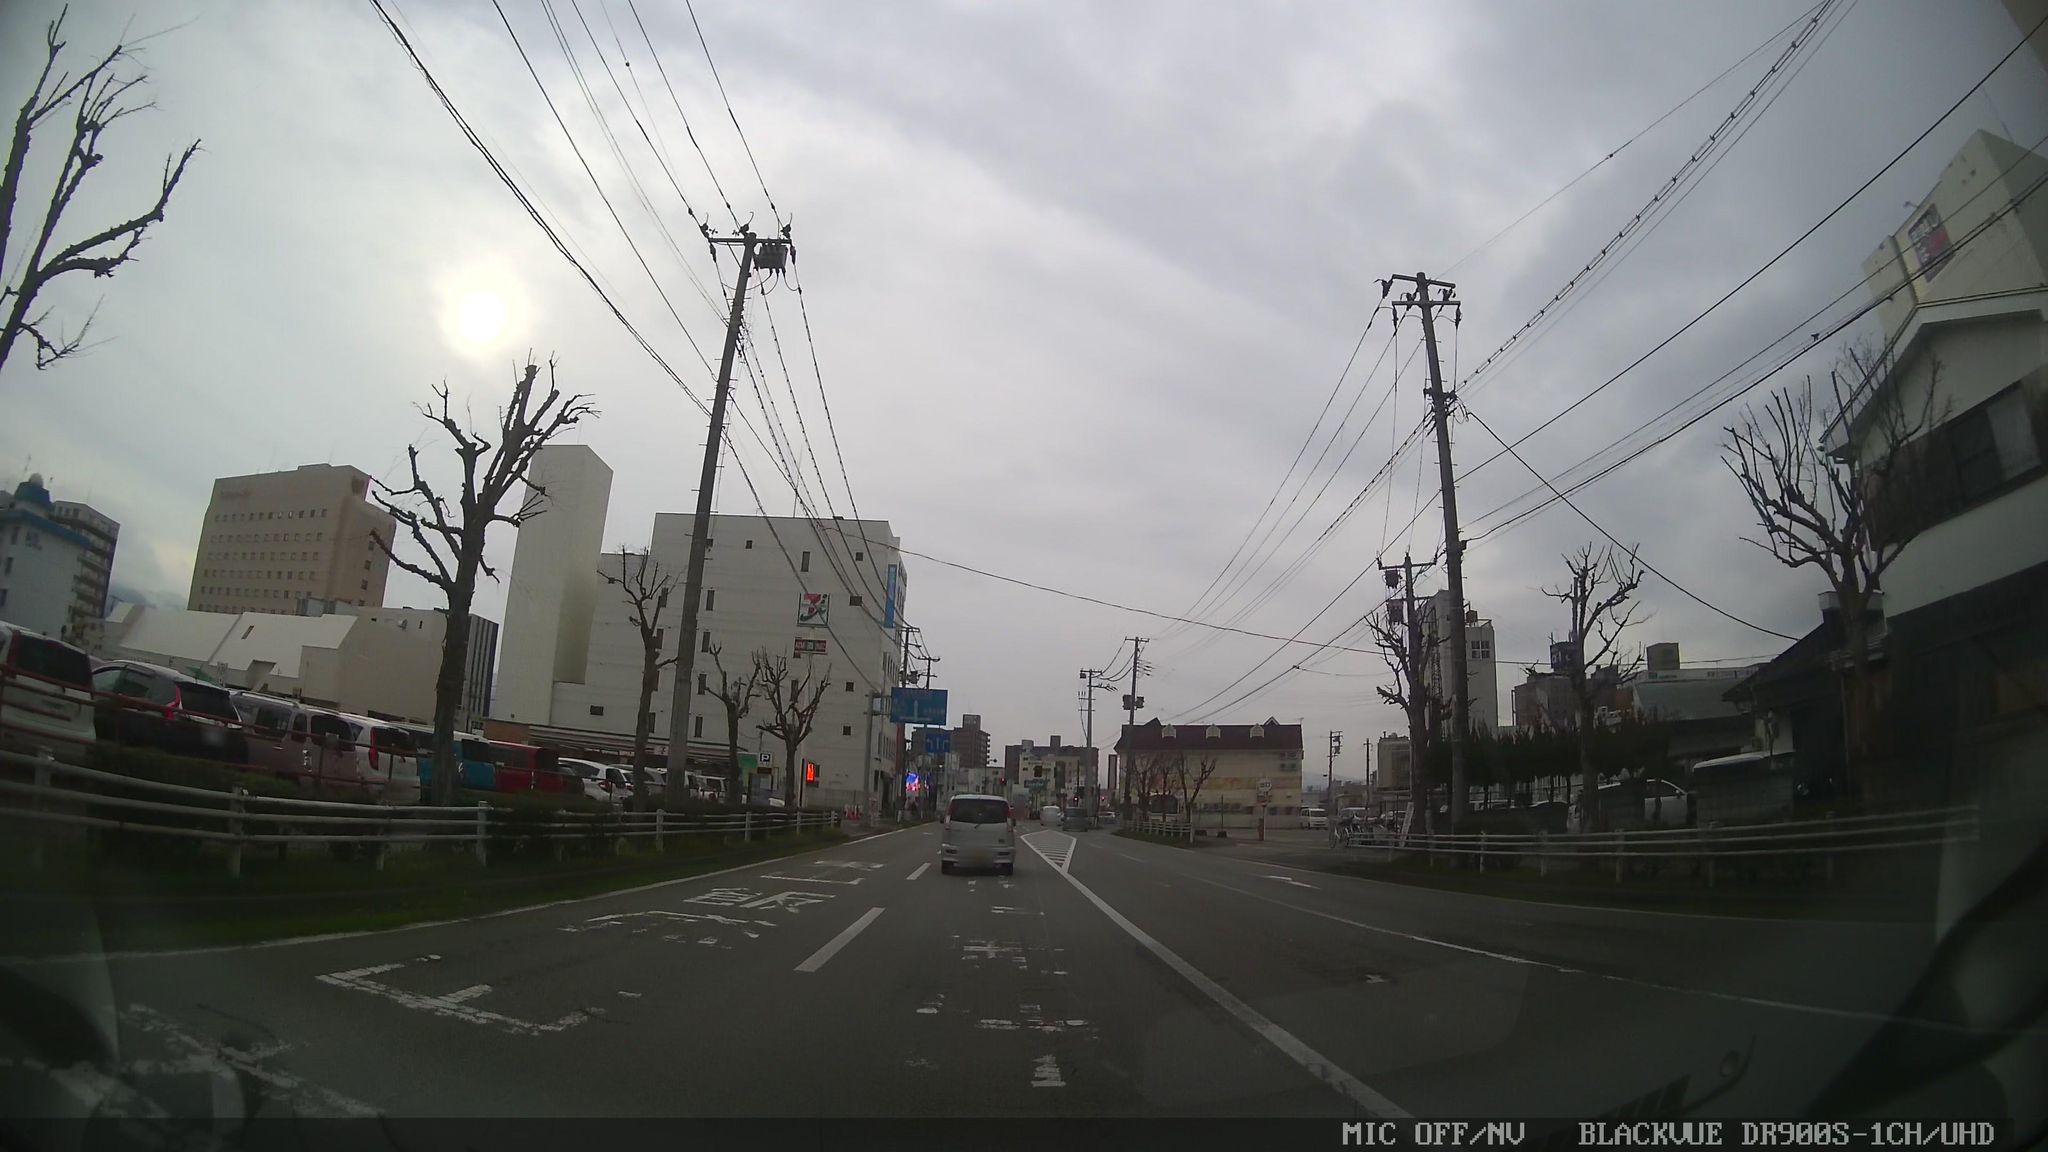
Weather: cloudy
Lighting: day
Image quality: good
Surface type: driving surface
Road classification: footway
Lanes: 2.0
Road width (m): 3
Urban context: urban centre
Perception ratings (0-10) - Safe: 2.2, Lively: 2.61, Beautiful: 3.58, Boring: 2.21, Depressing: 7.19, Wealthy: 0.7